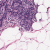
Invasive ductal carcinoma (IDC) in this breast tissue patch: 0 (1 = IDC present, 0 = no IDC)